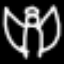
Label: angel